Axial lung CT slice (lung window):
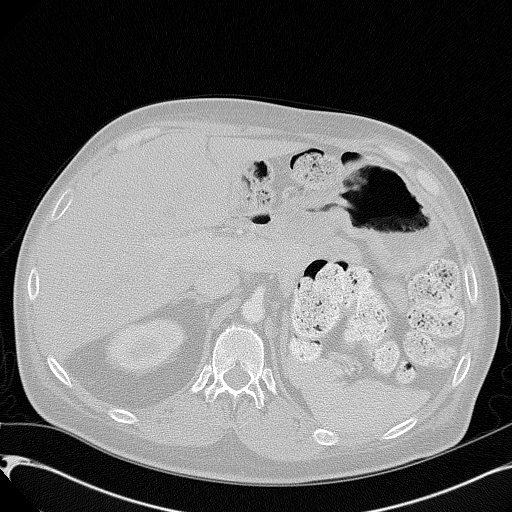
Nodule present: no